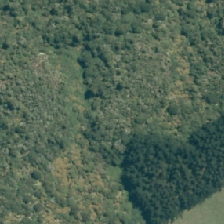
Land cover: indigenous_forest